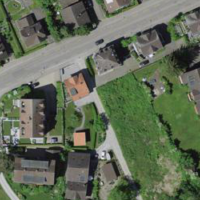
EUNIS habitat code: 55
Species observed at this site:
Tussilago farfara